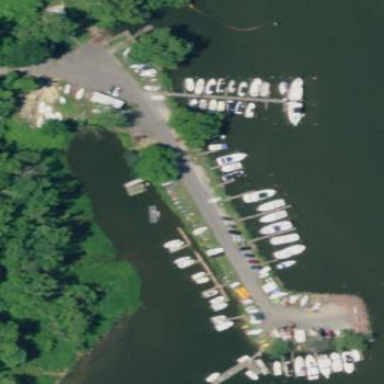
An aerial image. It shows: Marina on leisure land.